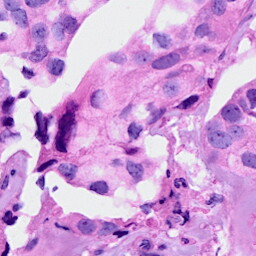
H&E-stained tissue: Breast